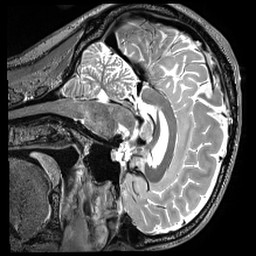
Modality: T2w
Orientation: sagittal
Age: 46
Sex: male
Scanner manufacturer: siemens
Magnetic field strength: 3 T
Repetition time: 3.2 s
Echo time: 0.56 s